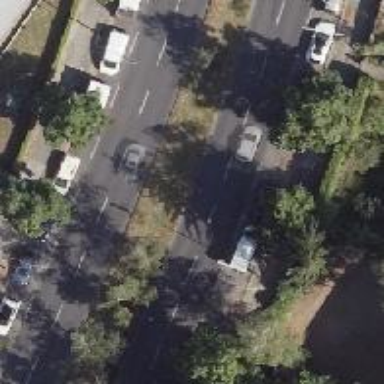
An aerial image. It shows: Secondary road with asphalt surface. There is parallel on-street parking on the right lane.